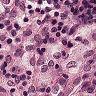
Metastatic tissue present: no